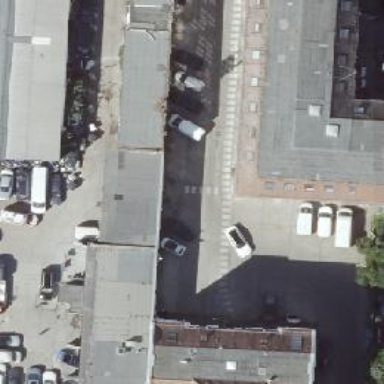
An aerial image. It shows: Commercial building with double saltbox roof shape.